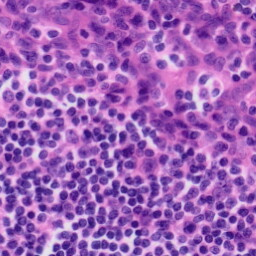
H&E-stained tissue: Tonsil